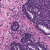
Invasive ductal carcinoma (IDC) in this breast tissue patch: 1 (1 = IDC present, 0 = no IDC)